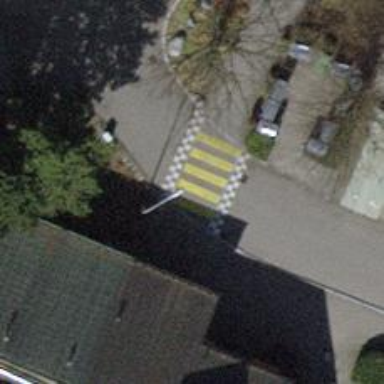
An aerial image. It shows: Uncontrolled zebra crossing with traffic-calming bump.